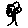
Label: tree